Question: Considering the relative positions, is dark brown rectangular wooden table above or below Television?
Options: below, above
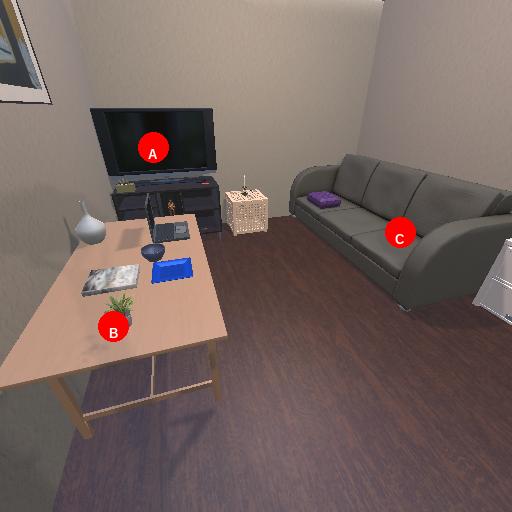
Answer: below